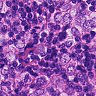
Metastatic tissue present: yes